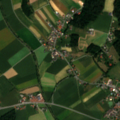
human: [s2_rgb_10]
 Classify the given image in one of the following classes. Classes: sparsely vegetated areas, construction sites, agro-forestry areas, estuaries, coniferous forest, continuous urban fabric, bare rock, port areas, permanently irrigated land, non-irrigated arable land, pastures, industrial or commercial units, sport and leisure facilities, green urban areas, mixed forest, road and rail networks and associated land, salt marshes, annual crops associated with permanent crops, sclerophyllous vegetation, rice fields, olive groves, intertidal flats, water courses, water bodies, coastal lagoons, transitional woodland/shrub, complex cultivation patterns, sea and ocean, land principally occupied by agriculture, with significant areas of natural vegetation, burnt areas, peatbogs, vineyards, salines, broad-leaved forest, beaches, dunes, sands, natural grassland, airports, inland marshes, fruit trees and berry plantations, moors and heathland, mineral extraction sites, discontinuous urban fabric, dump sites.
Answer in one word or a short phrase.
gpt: discontinuous urban fabric, non-irrigated arable land, complex cultivation patterns, mixed forest